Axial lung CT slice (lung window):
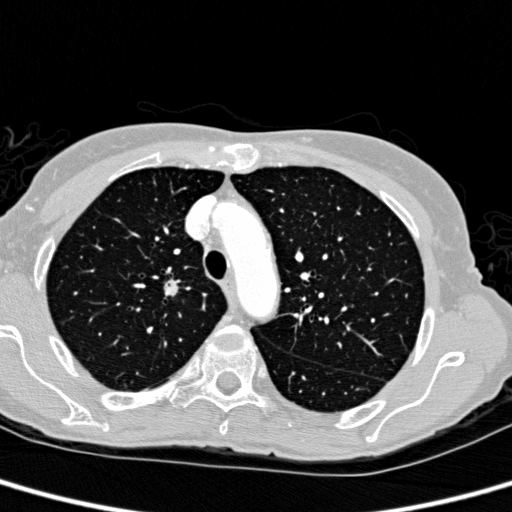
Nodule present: yes
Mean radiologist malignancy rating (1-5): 4